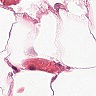
Metastatic tissue present: no